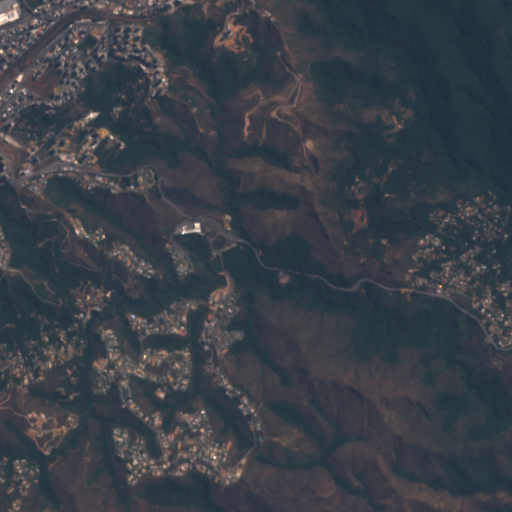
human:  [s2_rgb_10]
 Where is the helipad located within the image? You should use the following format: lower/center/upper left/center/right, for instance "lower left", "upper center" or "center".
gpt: The helipad is located in the upper left of the image.
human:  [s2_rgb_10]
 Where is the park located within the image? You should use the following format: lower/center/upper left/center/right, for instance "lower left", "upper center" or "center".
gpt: The park is located in the left of the image.
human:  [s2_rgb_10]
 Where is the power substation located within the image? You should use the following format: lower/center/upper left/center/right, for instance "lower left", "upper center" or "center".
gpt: The power substation is located in the upper left of the image.
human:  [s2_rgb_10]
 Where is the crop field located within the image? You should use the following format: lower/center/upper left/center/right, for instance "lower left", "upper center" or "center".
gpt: There is no crop field in the image.